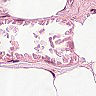
Metastatic tissue present: no